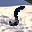
Label: 5